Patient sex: M
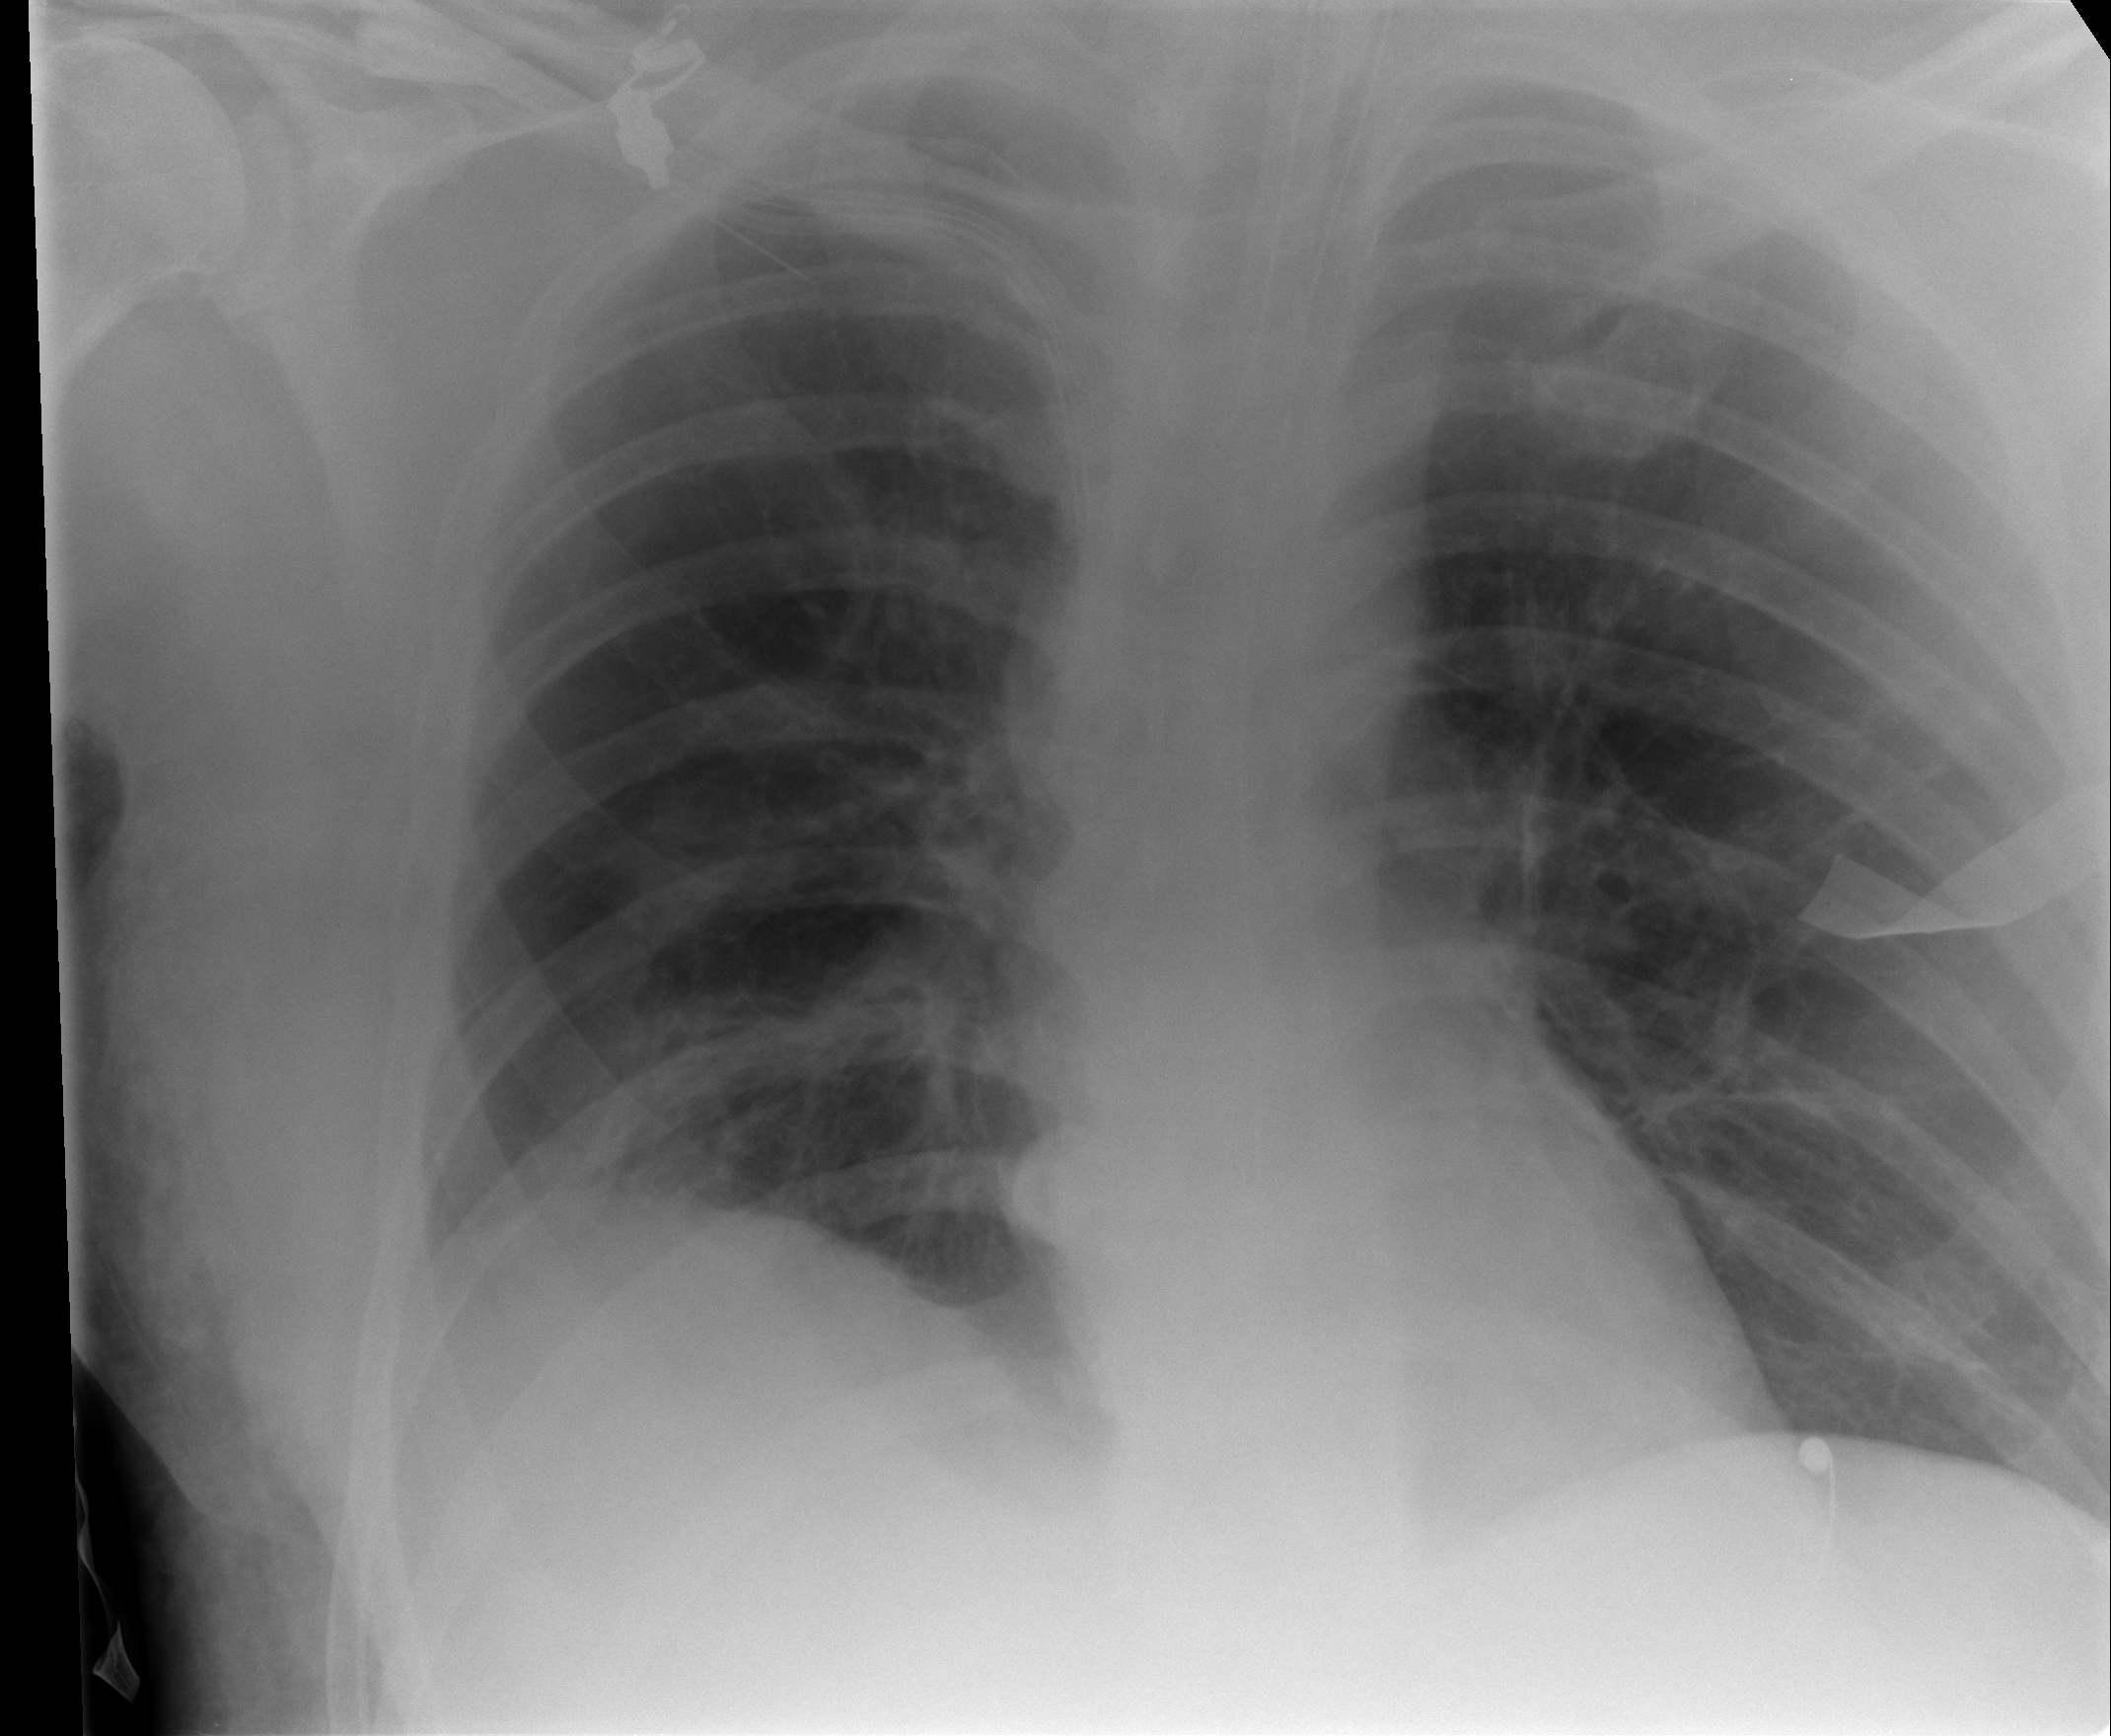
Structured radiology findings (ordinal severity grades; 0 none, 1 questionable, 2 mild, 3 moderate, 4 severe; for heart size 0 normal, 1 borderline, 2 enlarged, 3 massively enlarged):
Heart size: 0
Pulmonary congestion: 0
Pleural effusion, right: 0
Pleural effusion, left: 0
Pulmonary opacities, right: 2
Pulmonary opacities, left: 2
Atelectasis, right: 1
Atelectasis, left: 0